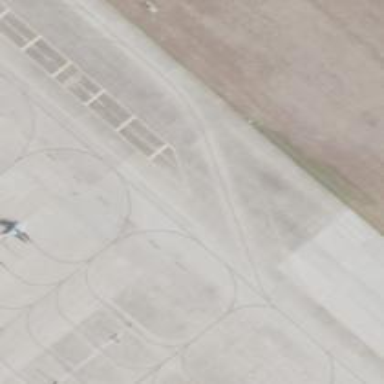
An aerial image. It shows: View of taxiway at the airport.